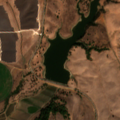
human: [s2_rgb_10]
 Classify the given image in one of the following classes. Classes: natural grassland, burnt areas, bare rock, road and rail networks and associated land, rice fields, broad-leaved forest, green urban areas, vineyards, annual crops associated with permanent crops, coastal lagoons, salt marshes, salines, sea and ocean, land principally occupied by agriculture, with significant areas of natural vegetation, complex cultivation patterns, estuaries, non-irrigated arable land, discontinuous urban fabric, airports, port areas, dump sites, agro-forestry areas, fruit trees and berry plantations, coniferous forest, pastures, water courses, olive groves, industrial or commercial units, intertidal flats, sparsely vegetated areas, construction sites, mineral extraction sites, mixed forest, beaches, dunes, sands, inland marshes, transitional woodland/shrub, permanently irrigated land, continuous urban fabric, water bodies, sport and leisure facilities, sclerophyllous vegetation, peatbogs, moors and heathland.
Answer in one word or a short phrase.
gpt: industrial or commercial units, non-irrigated arable land, rice fields, transitional woodland/shrub, water bodies